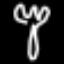
Label: fork